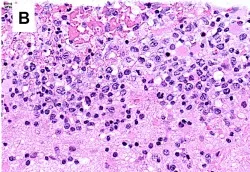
Brain biopsy (B) The cellular foci comprise many large atypical cells.
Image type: pathology (h&e)